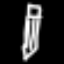
Label: pencil